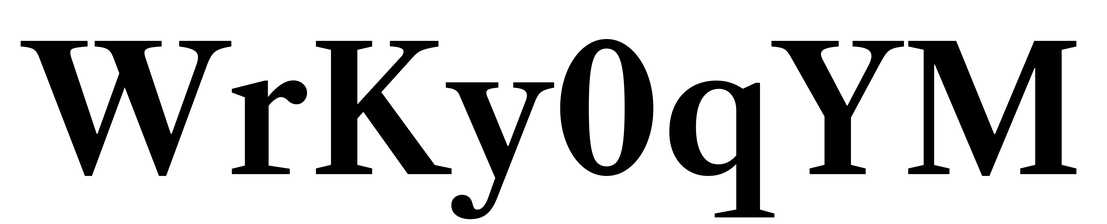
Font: LibreCaslonText_SemiBold